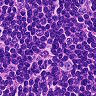
Metastatic tissue present: no